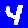
Digit: 4